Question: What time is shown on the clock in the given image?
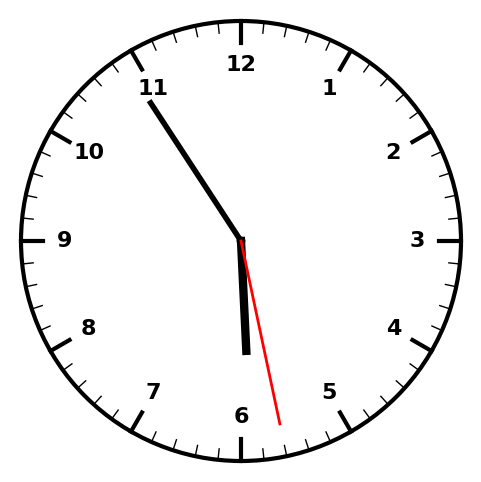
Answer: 05:54:28